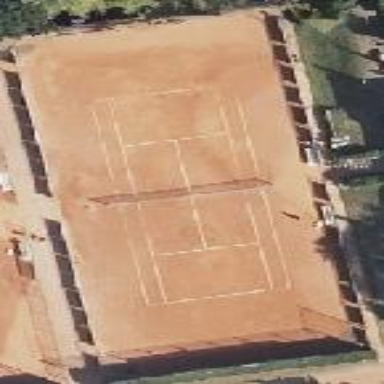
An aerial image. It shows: Clay tennis court on the leisure land pitch.